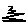
Label: zigzag